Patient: sex M, age 34
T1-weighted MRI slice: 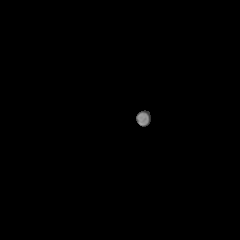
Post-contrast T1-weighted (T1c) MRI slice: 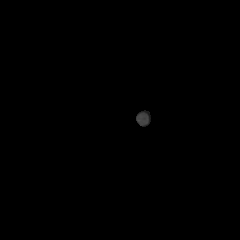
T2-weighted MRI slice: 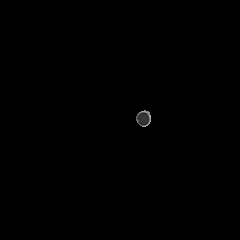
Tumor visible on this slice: no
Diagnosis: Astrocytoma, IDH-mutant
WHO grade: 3